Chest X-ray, AP view. Patient: 28 years old, sex M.
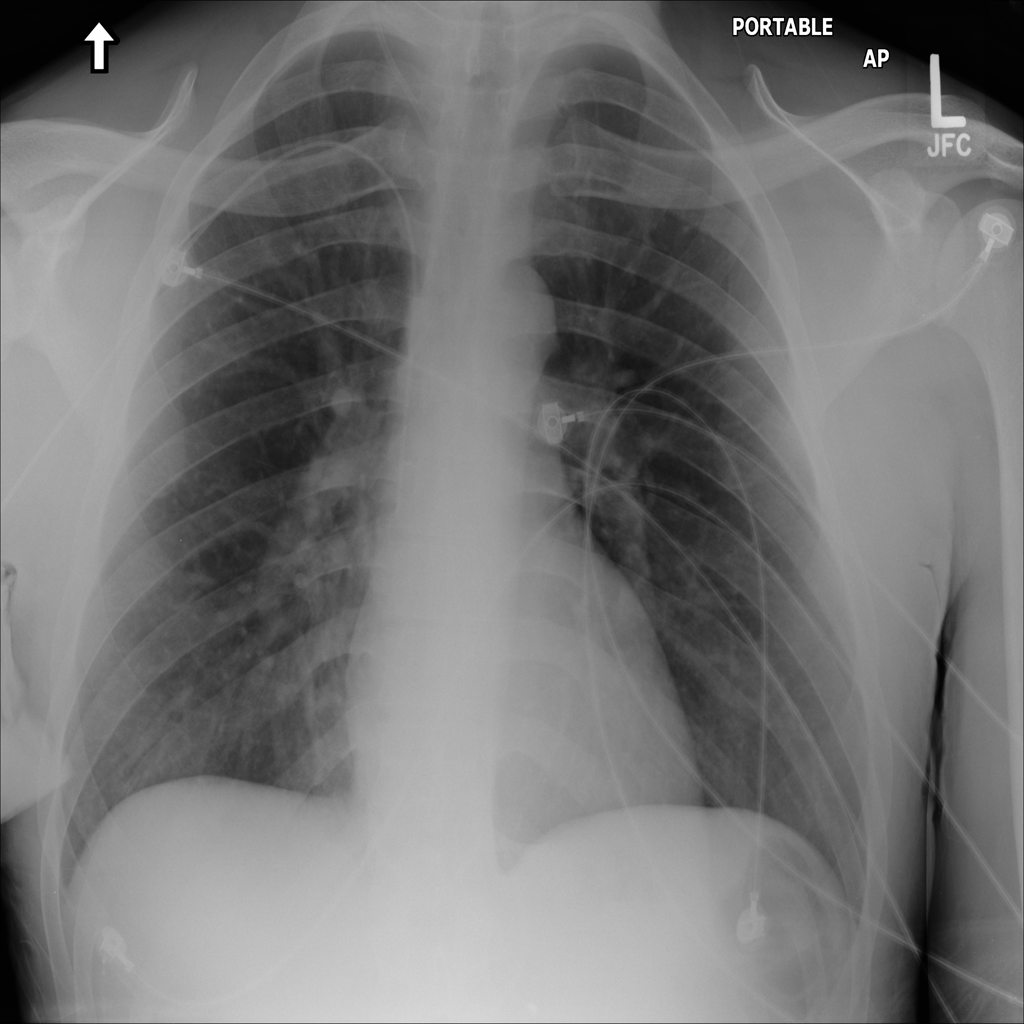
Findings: No Finding